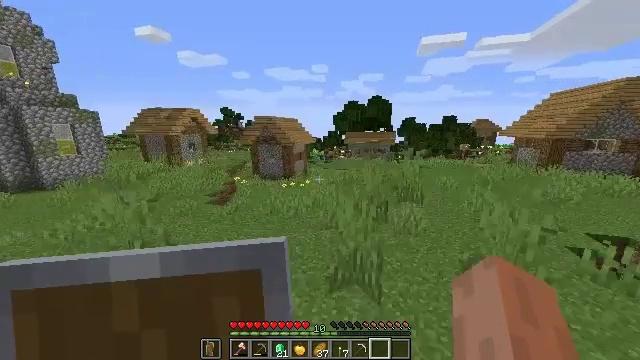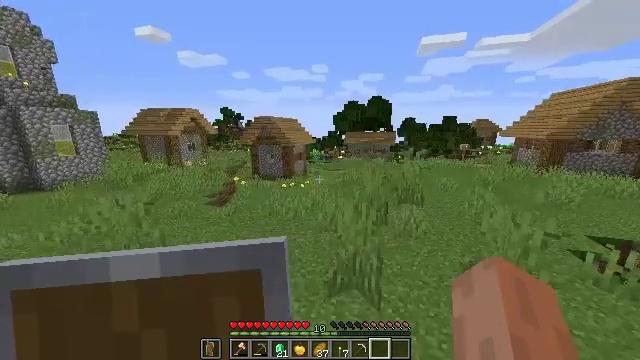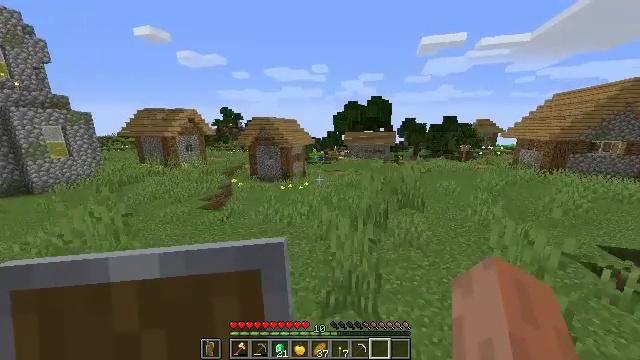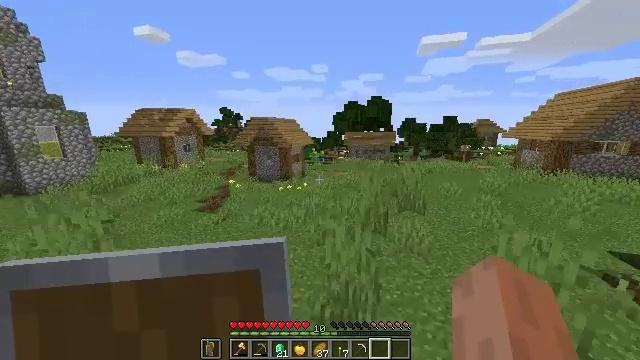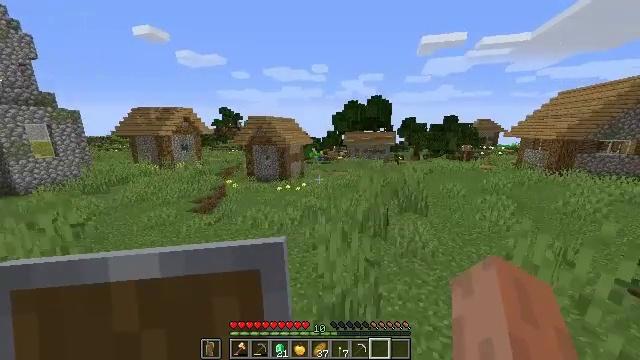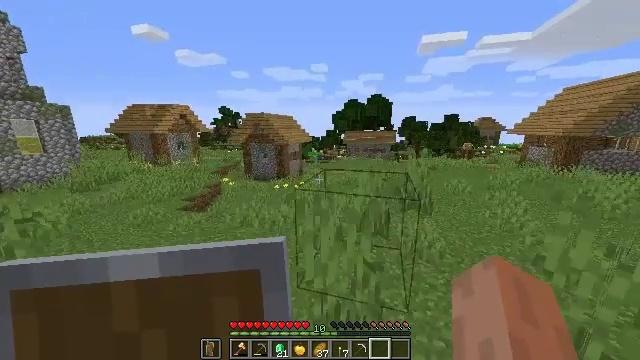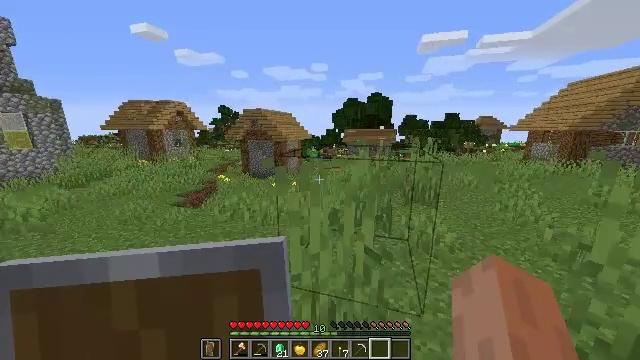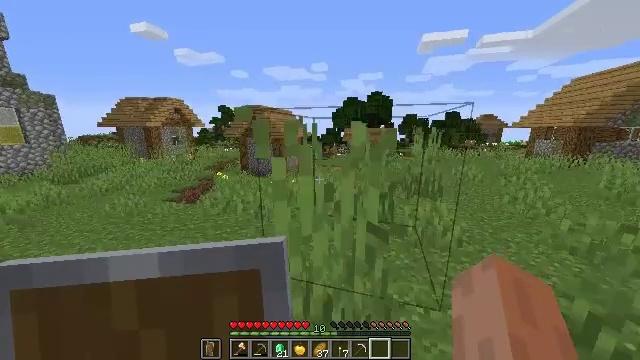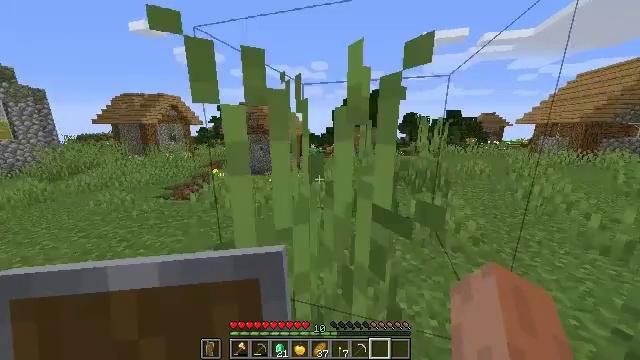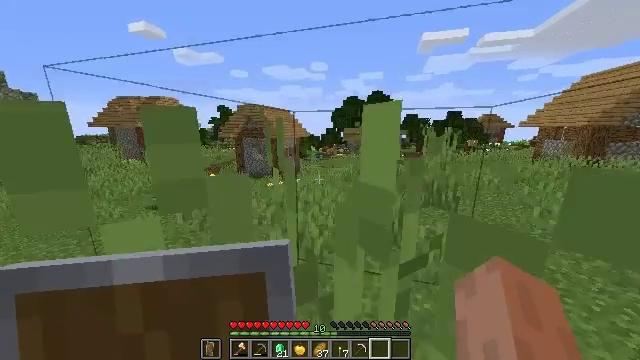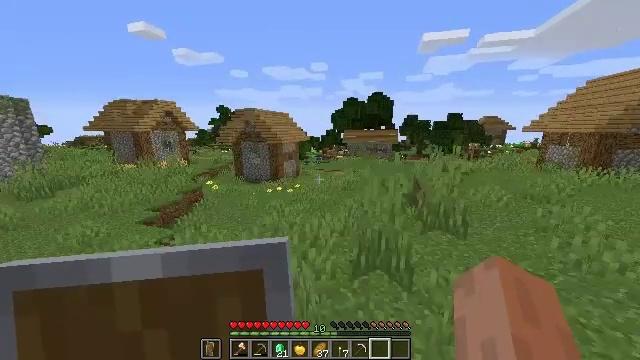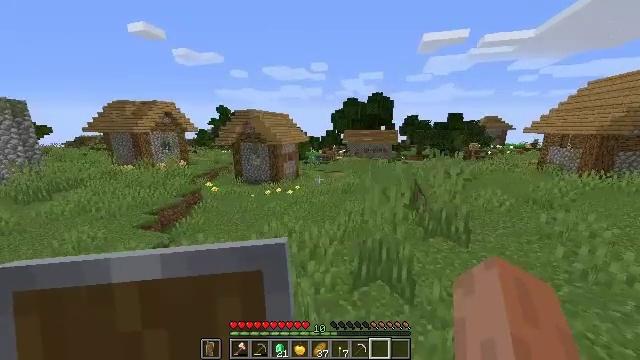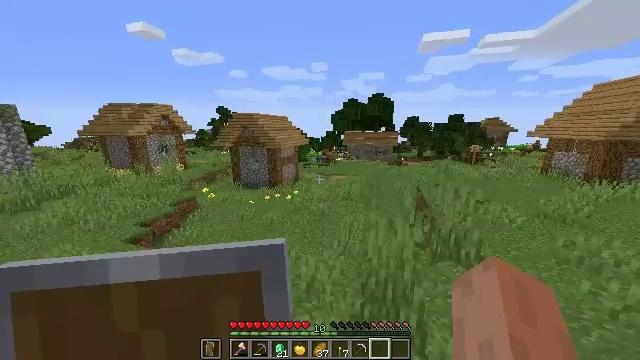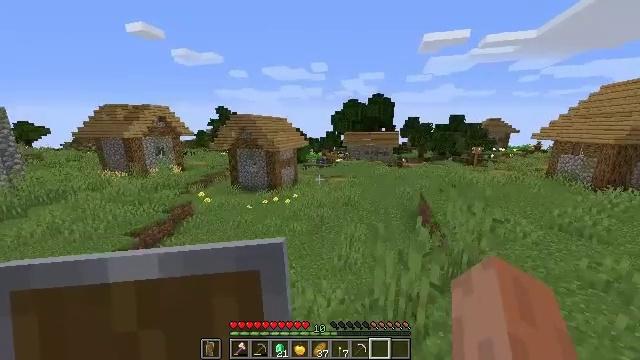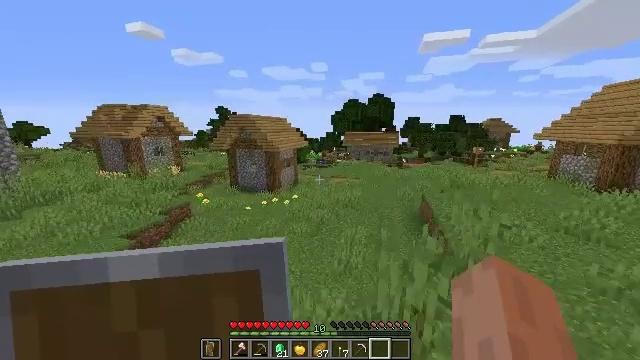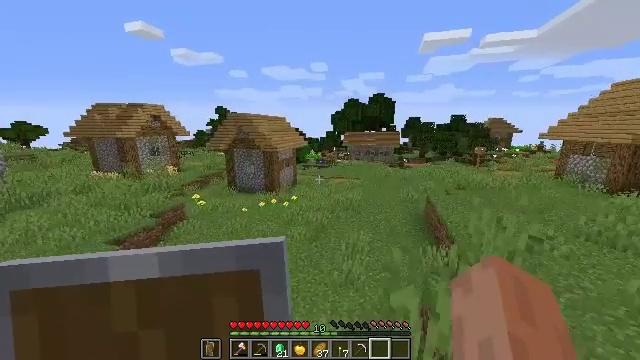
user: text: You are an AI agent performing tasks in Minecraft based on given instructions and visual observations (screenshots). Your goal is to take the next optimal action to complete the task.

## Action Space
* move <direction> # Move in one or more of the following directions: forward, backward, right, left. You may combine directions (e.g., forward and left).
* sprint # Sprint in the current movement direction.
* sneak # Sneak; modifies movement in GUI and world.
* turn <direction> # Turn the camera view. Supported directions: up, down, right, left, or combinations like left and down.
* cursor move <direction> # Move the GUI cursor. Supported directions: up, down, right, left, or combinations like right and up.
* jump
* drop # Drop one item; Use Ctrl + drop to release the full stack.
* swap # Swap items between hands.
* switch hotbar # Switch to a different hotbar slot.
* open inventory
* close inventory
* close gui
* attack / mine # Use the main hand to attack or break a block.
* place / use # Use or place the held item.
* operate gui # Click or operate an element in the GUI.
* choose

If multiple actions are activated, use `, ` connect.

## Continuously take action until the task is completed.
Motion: motion action
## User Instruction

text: Break the blast furnace block.
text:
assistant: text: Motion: move forward and move right, jump
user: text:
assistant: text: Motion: move forward, jump
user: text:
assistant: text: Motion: move forward, jump
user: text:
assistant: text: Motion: move forward, jump
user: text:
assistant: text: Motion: move forward, jump
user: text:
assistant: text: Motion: move forward, jump
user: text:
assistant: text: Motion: move forward, jump
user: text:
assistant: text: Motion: move forward, jump
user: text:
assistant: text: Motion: move forward, jump
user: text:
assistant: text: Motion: move forward, jump
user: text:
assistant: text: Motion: move forward, jump
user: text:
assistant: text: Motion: move forward, jump
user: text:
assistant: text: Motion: move forward, jump
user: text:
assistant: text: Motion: move forward, jump
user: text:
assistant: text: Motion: move forward, jump
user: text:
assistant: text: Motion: move forward, jump
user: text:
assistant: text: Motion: move forward, jump
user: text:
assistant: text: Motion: move forward, jump
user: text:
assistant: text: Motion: move forward, jump
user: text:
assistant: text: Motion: move forward, jump
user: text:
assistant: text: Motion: move forward, jump
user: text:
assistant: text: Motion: move forward, jump
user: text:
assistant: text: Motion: move forward, jump
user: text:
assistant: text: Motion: move forward, jump
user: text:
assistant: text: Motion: move forward, jump
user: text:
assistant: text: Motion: move forward, jump
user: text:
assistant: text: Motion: move forward, jump
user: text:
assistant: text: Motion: move forward, jump
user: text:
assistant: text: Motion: move forward, jump
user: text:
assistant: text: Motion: move forward, jump